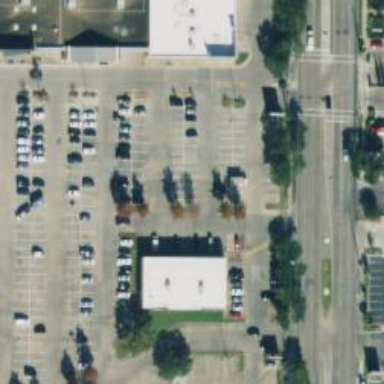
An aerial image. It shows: Parking space.